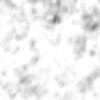
Label: no_change